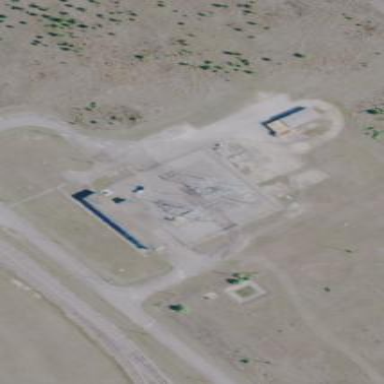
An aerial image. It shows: Industrial substation enclosed by fence.